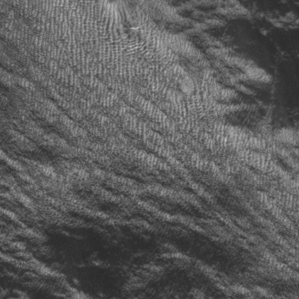
Label: frost